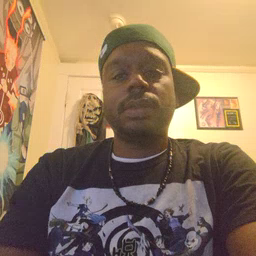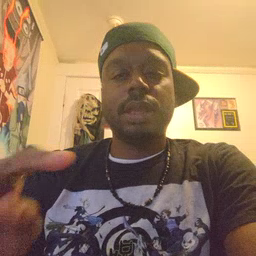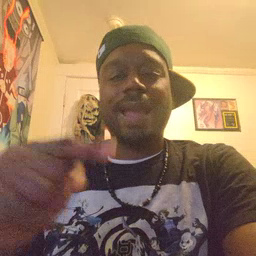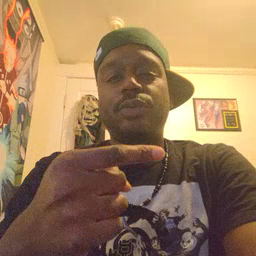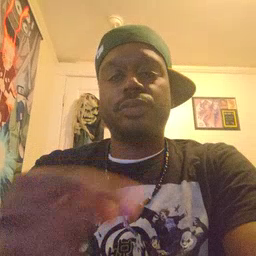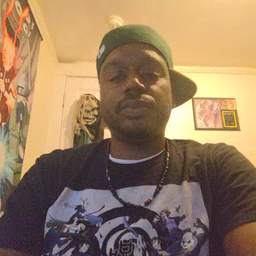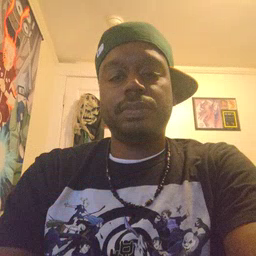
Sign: owie